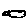
Label: cloud